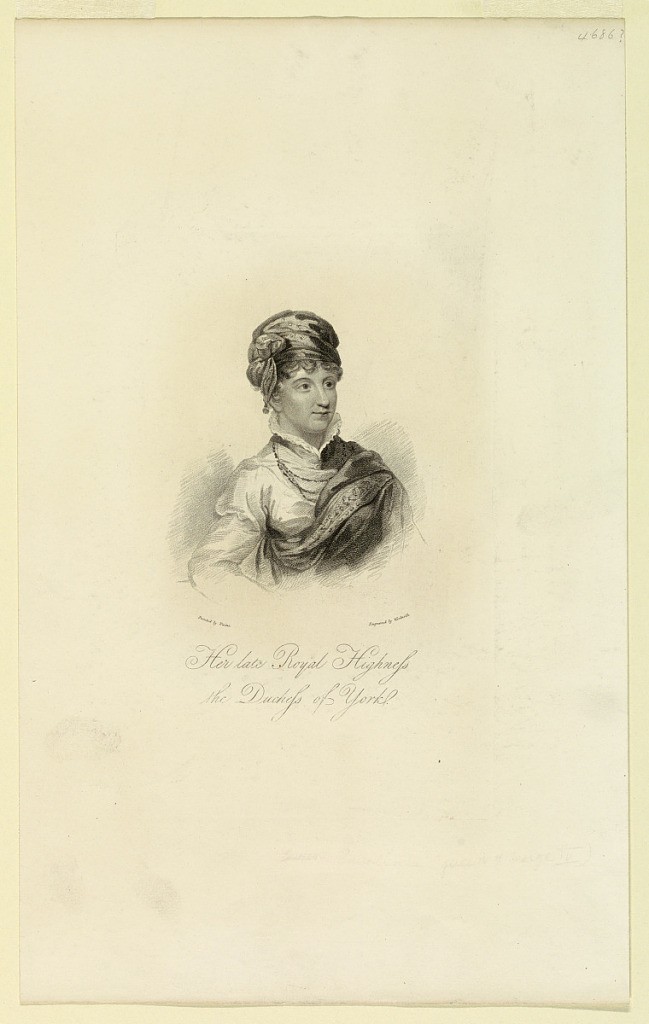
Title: Portrait of Princess Frederica, Duchess of York
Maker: Thomas Woolnooth Sr., British, 1785 - 1871
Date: ca. 1830
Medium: Stipple engraving on paper
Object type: Print
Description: Bust length portrait of Princess Frederica, Duchess of York (1767-1820), daughter of Frederick William II, of Prussia. She is shown seated, facing one quarter to the right. She wears a white dress with  cloak over her left shoulder and a turban. Below, inscription, artist's, engraver's, and publisher's names.